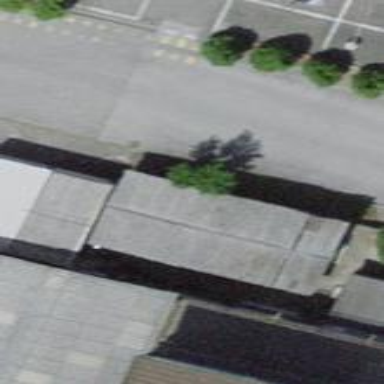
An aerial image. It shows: Shed.